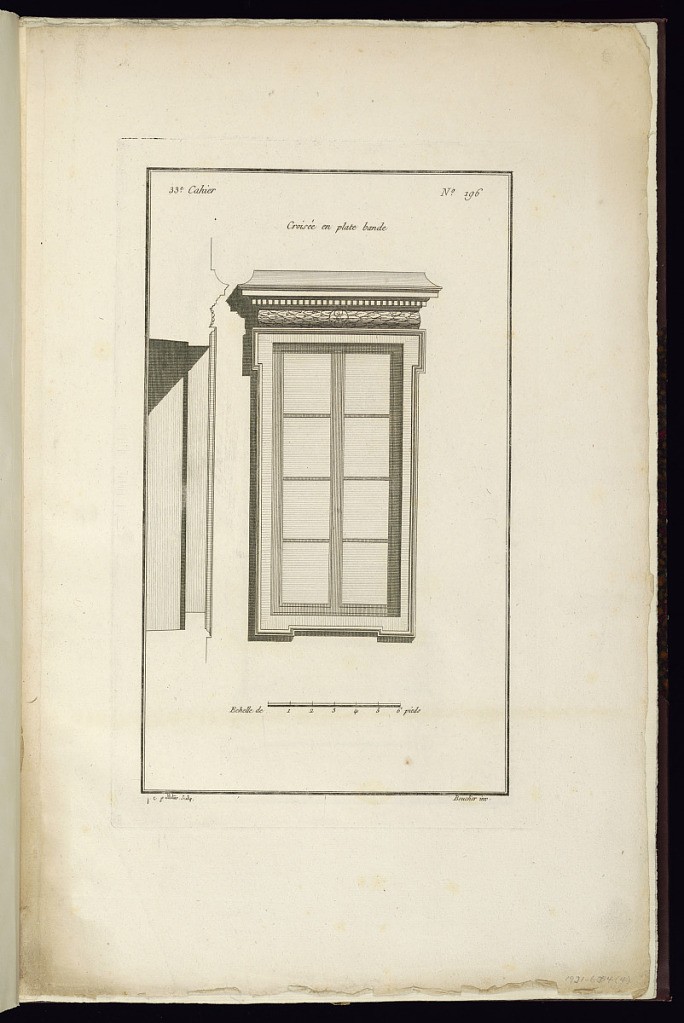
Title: Croisée en plate bande
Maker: Juste-François Boucher, French, 1736 – 1782
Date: ca. 1775
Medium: Engraving on off white laid paper
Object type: Print
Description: Design for a casement window with an awning featuring a band of bound leaf and central rosette. The profile of the window is at left. The plate is signed.